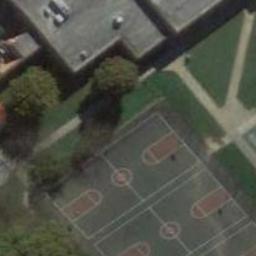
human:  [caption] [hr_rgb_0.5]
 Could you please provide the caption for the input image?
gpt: The basketball courts on the lawn are next to the buildings .

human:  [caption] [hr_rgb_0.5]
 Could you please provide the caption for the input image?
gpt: There is a basketball court in the middle of grass next to a building .

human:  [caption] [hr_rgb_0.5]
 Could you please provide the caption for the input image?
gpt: Two basketball courts on the lawn and a building beside .

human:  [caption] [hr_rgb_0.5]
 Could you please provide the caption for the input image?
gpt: There is a blue basketball court on the vacant lot .

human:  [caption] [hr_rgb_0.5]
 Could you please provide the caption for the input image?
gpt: The buildings are next to the basketball courts .